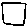
Label: square